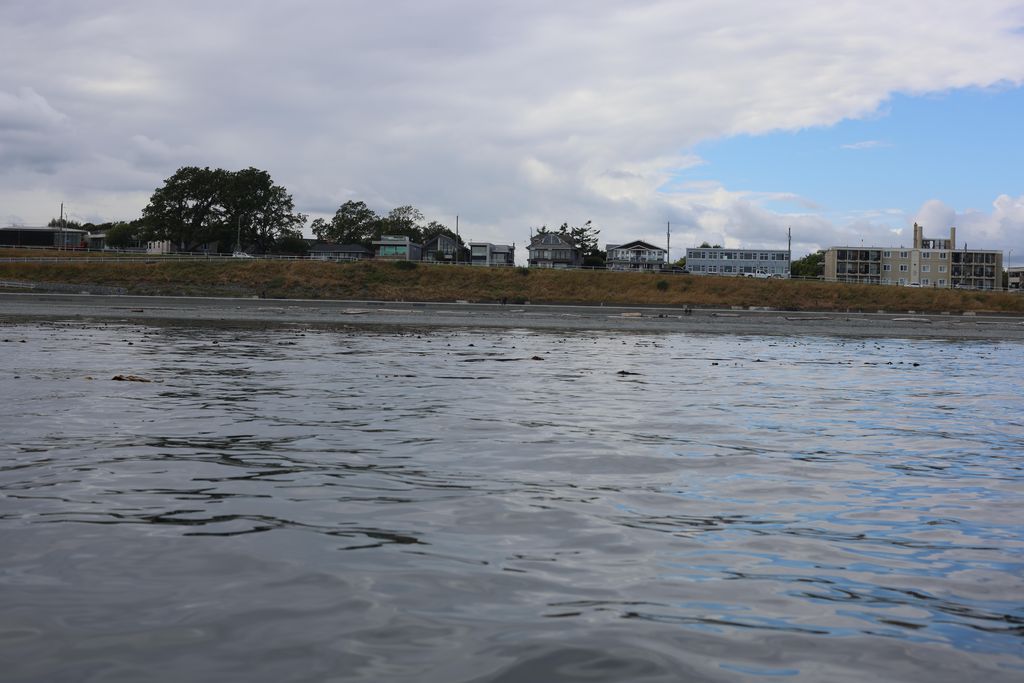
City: victoria